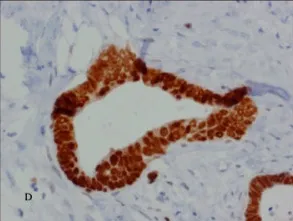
D) Immunohistochemistry with CDX2 staining showing prominent nuclei of tumour cells. CK20 and CDX2 are consistent with cells of colorectal origin. Note: Original magnifications a - d 20x.
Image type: pathology (immunostaining)